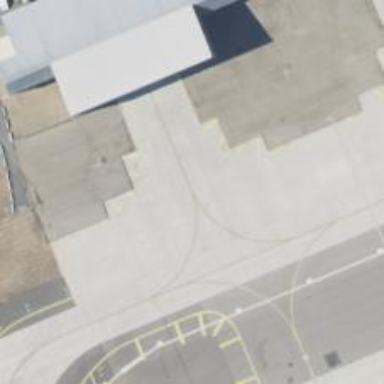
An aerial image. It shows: View of taxiway at the airport.